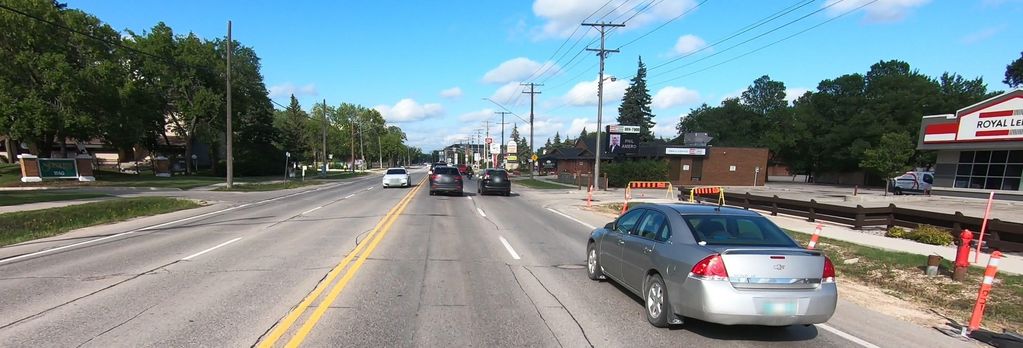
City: winnipeg